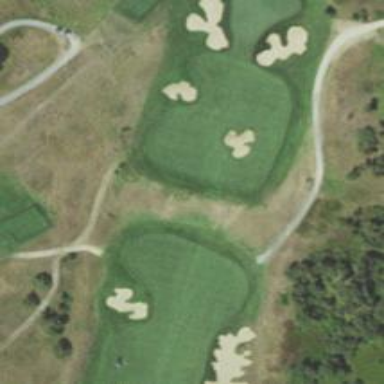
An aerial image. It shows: Path for both roads and golfers.